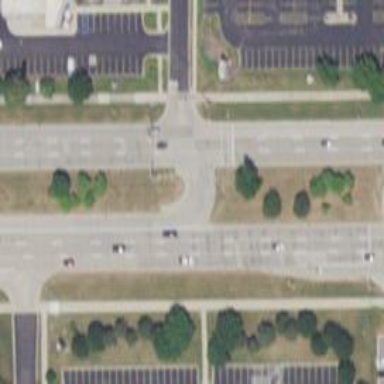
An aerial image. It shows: Primary highway with separate sidewalk.